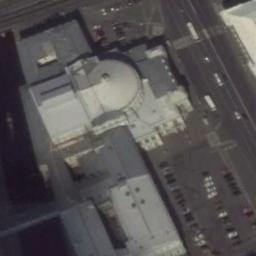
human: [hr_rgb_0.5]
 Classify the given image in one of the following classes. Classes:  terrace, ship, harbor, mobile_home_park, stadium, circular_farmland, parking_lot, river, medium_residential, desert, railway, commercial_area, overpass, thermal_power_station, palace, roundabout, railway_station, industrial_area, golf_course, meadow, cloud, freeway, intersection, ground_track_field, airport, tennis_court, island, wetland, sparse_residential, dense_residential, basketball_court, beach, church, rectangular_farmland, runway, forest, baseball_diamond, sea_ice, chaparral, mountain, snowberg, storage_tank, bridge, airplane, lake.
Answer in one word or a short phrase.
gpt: church